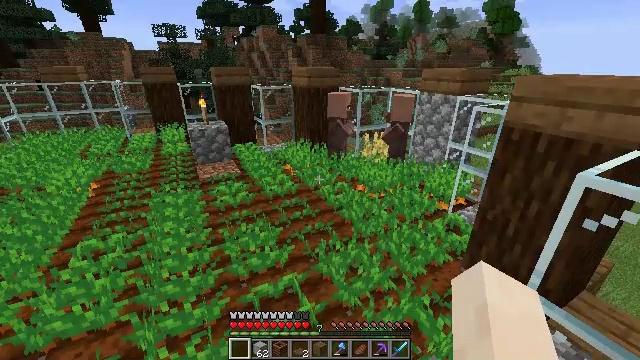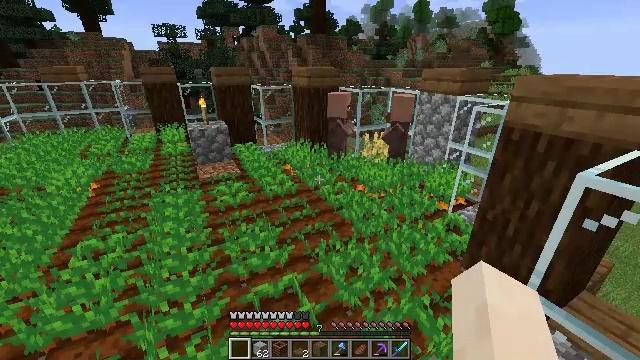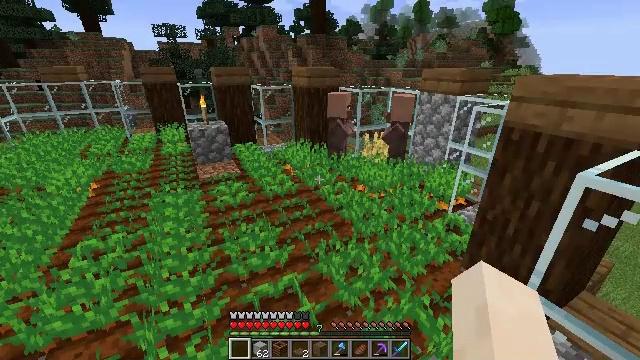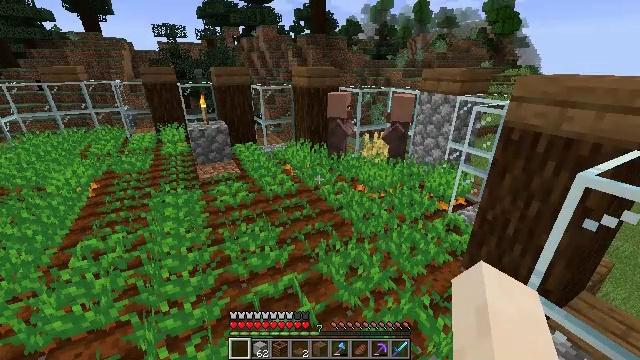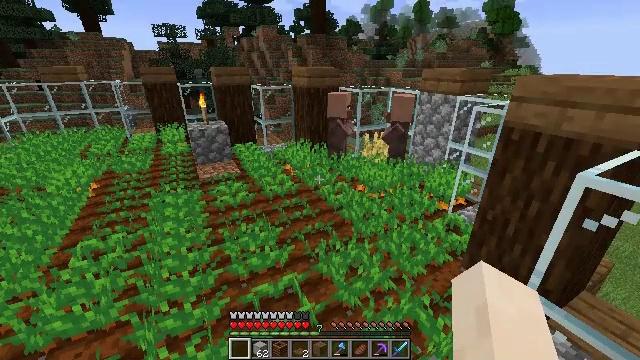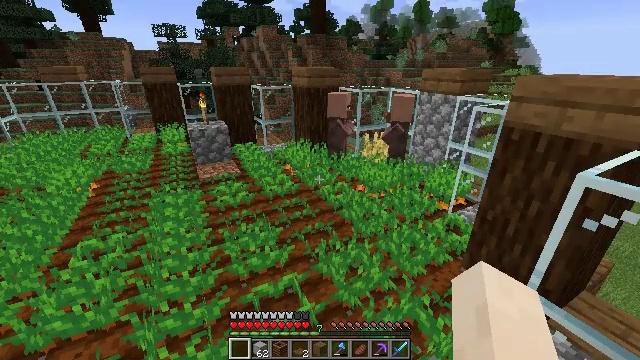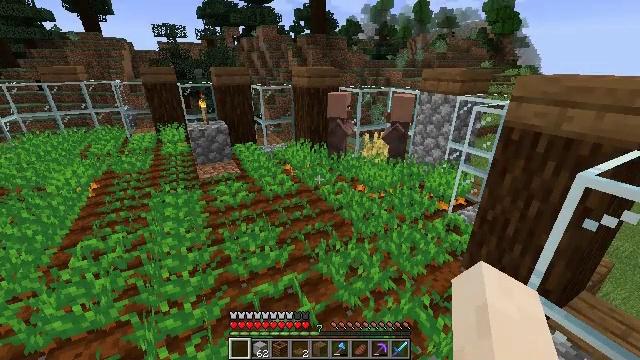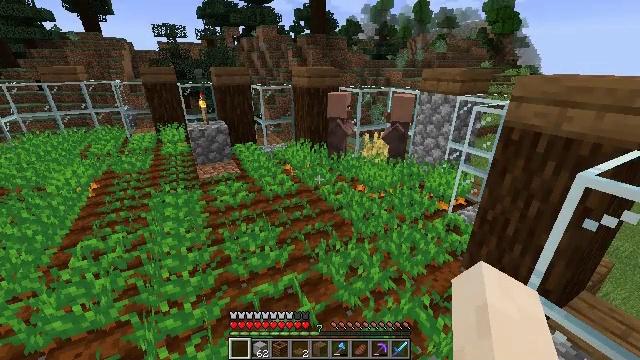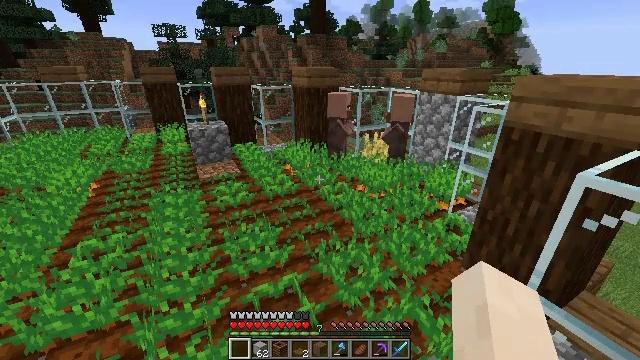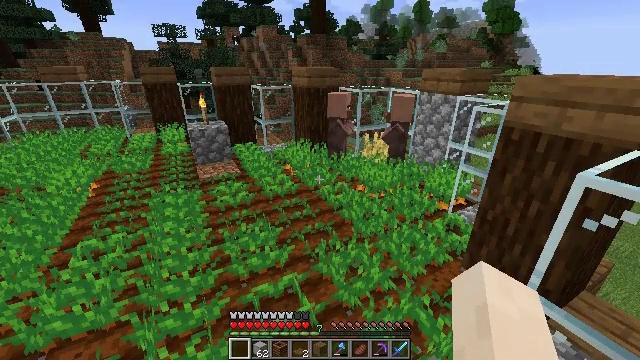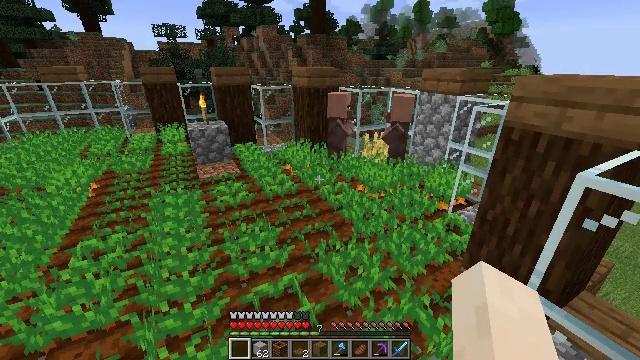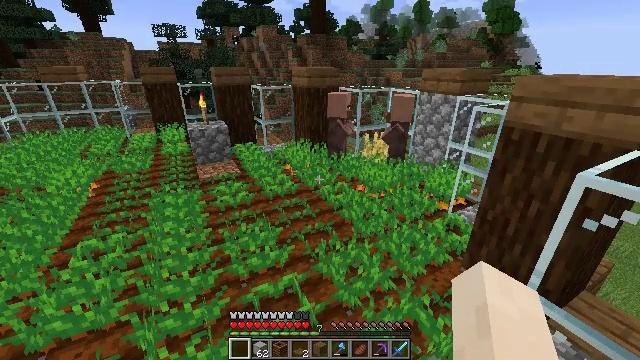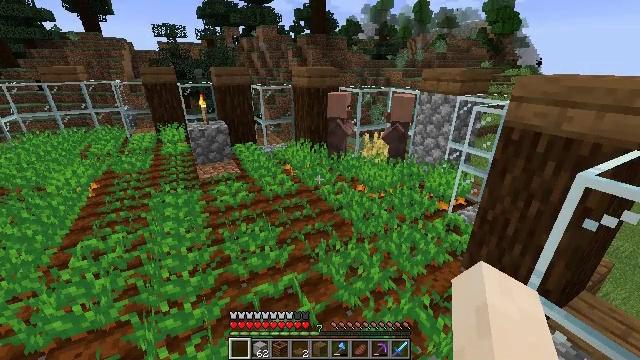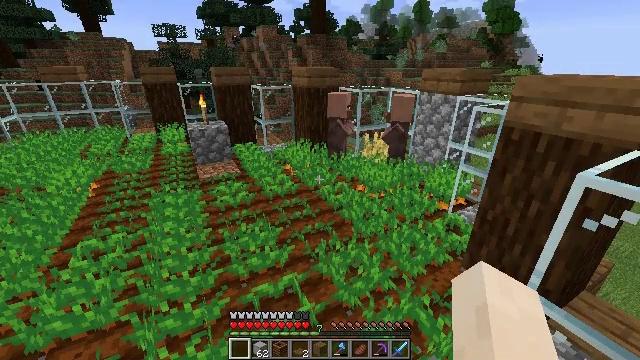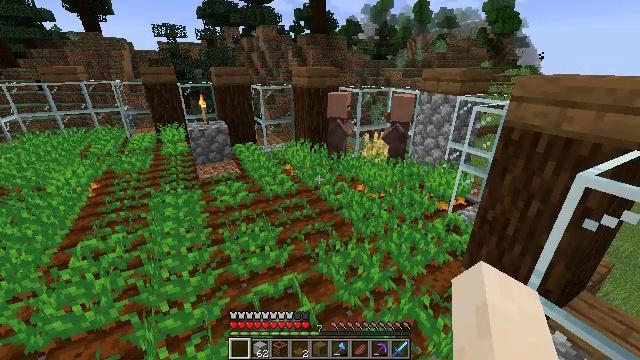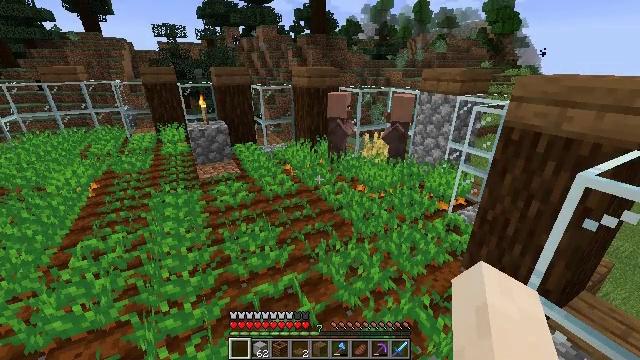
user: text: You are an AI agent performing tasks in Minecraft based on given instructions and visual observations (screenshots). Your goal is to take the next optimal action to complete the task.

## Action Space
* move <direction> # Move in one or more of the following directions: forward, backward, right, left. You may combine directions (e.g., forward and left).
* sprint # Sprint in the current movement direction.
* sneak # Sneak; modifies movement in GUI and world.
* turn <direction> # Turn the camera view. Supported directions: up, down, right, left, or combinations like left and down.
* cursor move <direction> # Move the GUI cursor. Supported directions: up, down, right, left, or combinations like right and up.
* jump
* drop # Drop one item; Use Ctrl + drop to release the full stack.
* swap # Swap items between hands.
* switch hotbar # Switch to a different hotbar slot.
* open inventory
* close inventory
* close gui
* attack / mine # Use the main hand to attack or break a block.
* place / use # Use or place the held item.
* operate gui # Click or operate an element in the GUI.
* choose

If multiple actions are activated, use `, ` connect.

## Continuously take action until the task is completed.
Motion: motion action
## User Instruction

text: Retrieve carrots by attacking the plant.
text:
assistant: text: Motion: no_op
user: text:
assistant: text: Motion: no_op
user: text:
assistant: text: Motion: no_op
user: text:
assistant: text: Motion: no_op
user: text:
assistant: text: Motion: no_op
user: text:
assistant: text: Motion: no_op
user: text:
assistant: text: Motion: no_op
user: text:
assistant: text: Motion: no_op
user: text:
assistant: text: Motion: no_op
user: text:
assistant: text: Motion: no_op
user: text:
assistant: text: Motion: no_op
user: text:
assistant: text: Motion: no_op
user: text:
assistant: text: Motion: no_op
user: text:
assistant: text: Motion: no_op
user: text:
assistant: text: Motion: no_op
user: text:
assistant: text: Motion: no_op
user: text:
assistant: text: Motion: no_op
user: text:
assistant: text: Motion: no_op
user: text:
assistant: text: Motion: no_op
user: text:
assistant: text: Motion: turn left
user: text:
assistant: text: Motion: turn left
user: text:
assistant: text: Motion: turn left
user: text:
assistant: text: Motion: turn left
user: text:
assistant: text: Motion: no_op
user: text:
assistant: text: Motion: no_op
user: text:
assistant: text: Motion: no_op
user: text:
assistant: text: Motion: no_op
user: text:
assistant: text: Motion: no_op
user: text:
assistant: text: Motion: no_op
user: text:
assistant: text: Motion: turn right